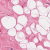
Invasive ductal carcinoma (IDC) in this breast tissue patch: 0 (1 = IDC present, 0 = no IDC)